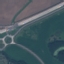
Land use / land cover: Highway